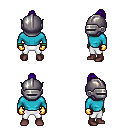
a pixel art fantasy rpg character, male body template, orc, green skin, teal long-sleeve shirt, white pants, blue short topknot hairstyle, metal helm, gold gloves, maroon shoes, four views (front, back, left, right), 2x2 character sprite sheet, small pixel art, hard edges, no anti-aliasing